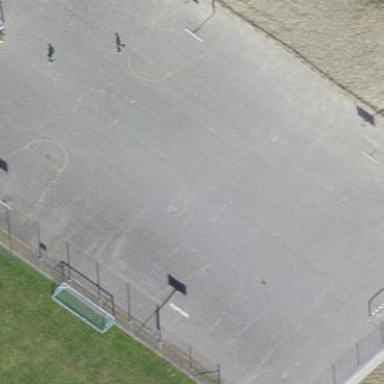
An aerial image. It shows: Basketball court on pitch.